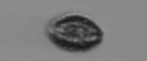
Label: Pseudochattonella_farcimen